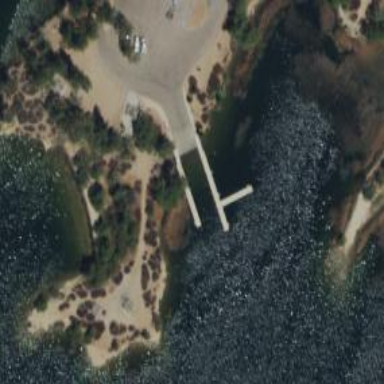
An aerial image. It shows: Slipway on leisure land.